Question: I am trying to develop an app with the UI created only programmatically.
I want to create a simple view which is a UIScrollView (to be able to scroll the view when the keyboard is appearing) with a containerView (UIView) where we can find a button.
I am using PureLayout to make easier the set up of constraints, swift 4, Xcode 9.2 beta
Below the class of this view
'''
class SimpleView: UIScrollView {
var containerView: UIView!
var signInButton: UIButton!
var signInLabel: UILabel!
var screenSize: CGSize = CGSize.zero
var shouldSetupConstraints = true
override init(frame: CGRect) {
super.init(frame: frame)
self.screenSize = frame.size
self.containerView = UIView(frame: CGRect.zero)
self.signInButton = UIButton(frame: CGRect.zero)
self.signInLabel = UILabel(frame: CGRect.zero)
self.addSubview(self.containerView)
self.containerView.addSubview(self.signInButton)
self.signInButton.addSubview(self.signInLabel)
}
required init?(coder aDecoder: NSCoder) {
super.init(coder: aDecoder)
}
override func updateConstraints() {
if(shouldSetupConstraints) {
self.layoutSignInButton()
self.layoutSignInLabel()
shouldSetupConstraints = false
}
super.updateConstraints()
}
private func layoutContainerView() {
self.containerView.autoPinEdgesToSuperviewEdges()
self.containerView.backgroundColor = UIColor.yellow
}
private func layoutSignInButton() {
self.signInButton.autoPinEdge(toSuperviewEdge: .right)
self.signInButton.autoPinEdge(toSuperviewEdge: .left)
self.signInButton.autoPinEdge(toSuperviewEdge: .top)
self.signInButton.autoSetDimension(.height, toSize: 55.0)
self.signInButton.backgroundColor = UIColor(hex: "#FD9FA2")
}
private func layoutSignInLabel() {
self.signInLabel.autoPinEdgesToSuperviewEdges()
self.signInLabel.shadowColor = UIColor(hex: "#9A615E")
self.signInLabel.shadowOffset = CGSize(width: 0.0, height: 2)
self.signInLabel.text = NSLocalizedString("SIGN IN", comment: "")
self.signInLabel.textAlignment = .center
self.signInLabel.textColor = UIColor.white
self.signInLabel.font = UIFont.boldSystemFont(ofSize: 15.0)
self.signInLabel.backgroundColor = UIColor.clear
}
}
'''
Below the code of the UIViewController subclass embedding the previous view
'''
class SignInViewController: UIViewController {
var simpleView: SimpleView!
override func viewDidLoad() {
super.viewDidLoad()
self.simpleView = SimpleView(frame: self.view.bounds) // with SimpleView(frame: self.view.frame) has the same behaviour
self.view.addSubview(self.simpleView)
self.simpleView.autoPinEdgesToSuperviewEdges()
self.navigationController?.navigationBar.isHidden = true
}
}
'''
Unfortunatly the result is not the one expected : see below

What am I missing ?
Different points are missing:
- The position of the button is weird (space between the button and the top / left side of the button partly hidden outside of the screen)
- the container view is invisible (backgroundColor = UIColor.yellow has no effect)
Thank you by advance !
//////////////////////////// EDIT ////////////////////////////////
Below a screenshot of the exact same code using a UIView instead of UIScrollView
'''
Class SimpleView: UIView {
'''
<URL>
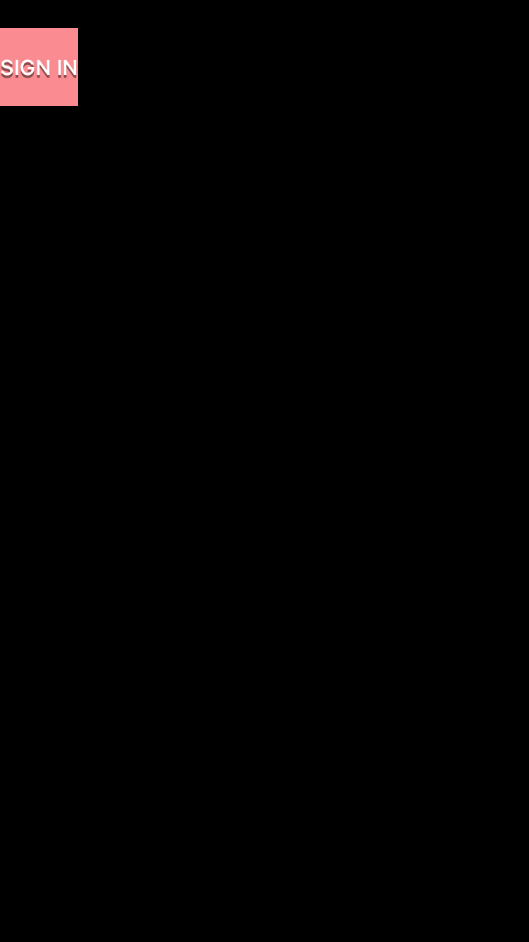
Answer: The content of a 'UIScrollView' must also define the .contentSize' of the scroll view.
I don't use PureLayout, so I don't know what the syntax is, but in your 'layoutContainerView()' func, you need to also do:
'''
self.containerView ... set width dimension to SuperviewWdith
'''
That will set the of 'containerView' to the width of the scroll view, and that should fix the width part.
I assume you will be adding elements to 'containerView' and set their constraints to control the height of it.